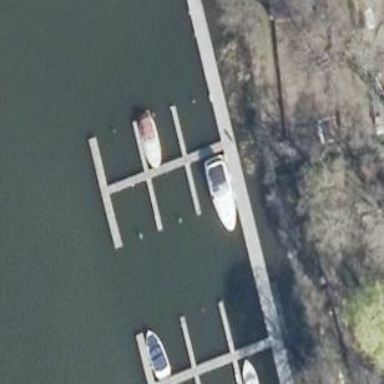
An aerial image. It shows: Pier with mooring facilities.